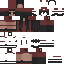
A female human skin with dark skin, wearing brown long hair dressed in a red hoodie and red pants, featuring a closed mouth.